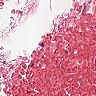
Metastatic tissue present: no